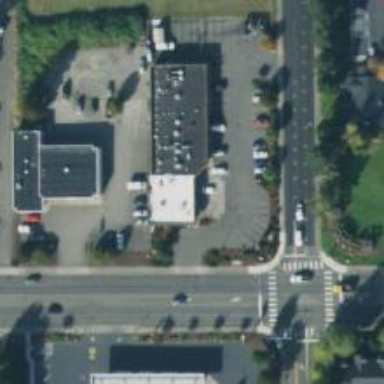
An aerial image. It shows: Convenience shop.